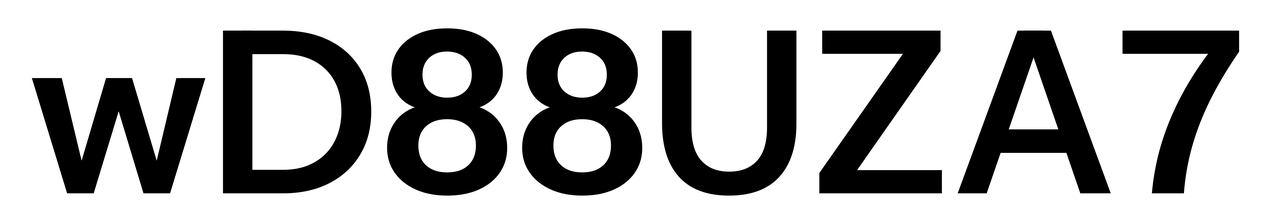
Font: InstrumentSans_SemiBold